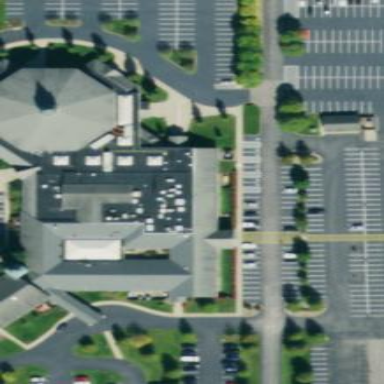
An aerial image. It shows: Building that is place of worship.